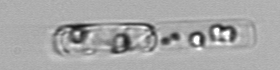
Label: Guinardia_delicatula_TAG_internal_parasite